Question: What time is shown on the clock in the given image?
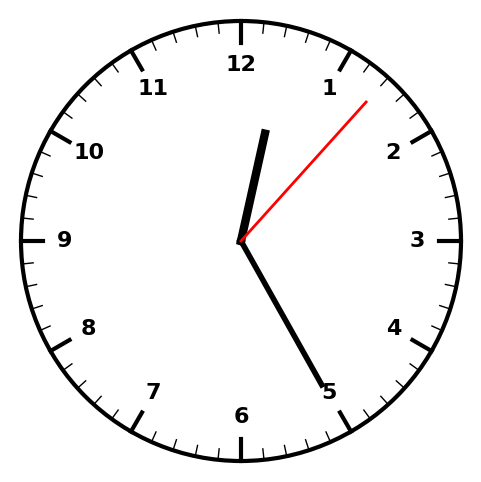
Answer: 12:25:07